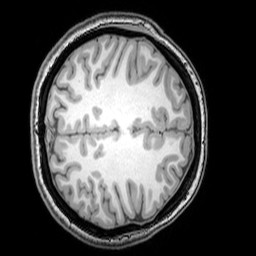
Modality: T1w
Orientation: axial
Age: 20
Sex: female
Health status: healthy
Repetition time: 0.081 s
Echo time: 0.037 s